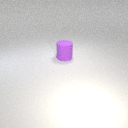
large purple rubber cylinder